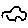
Label: car